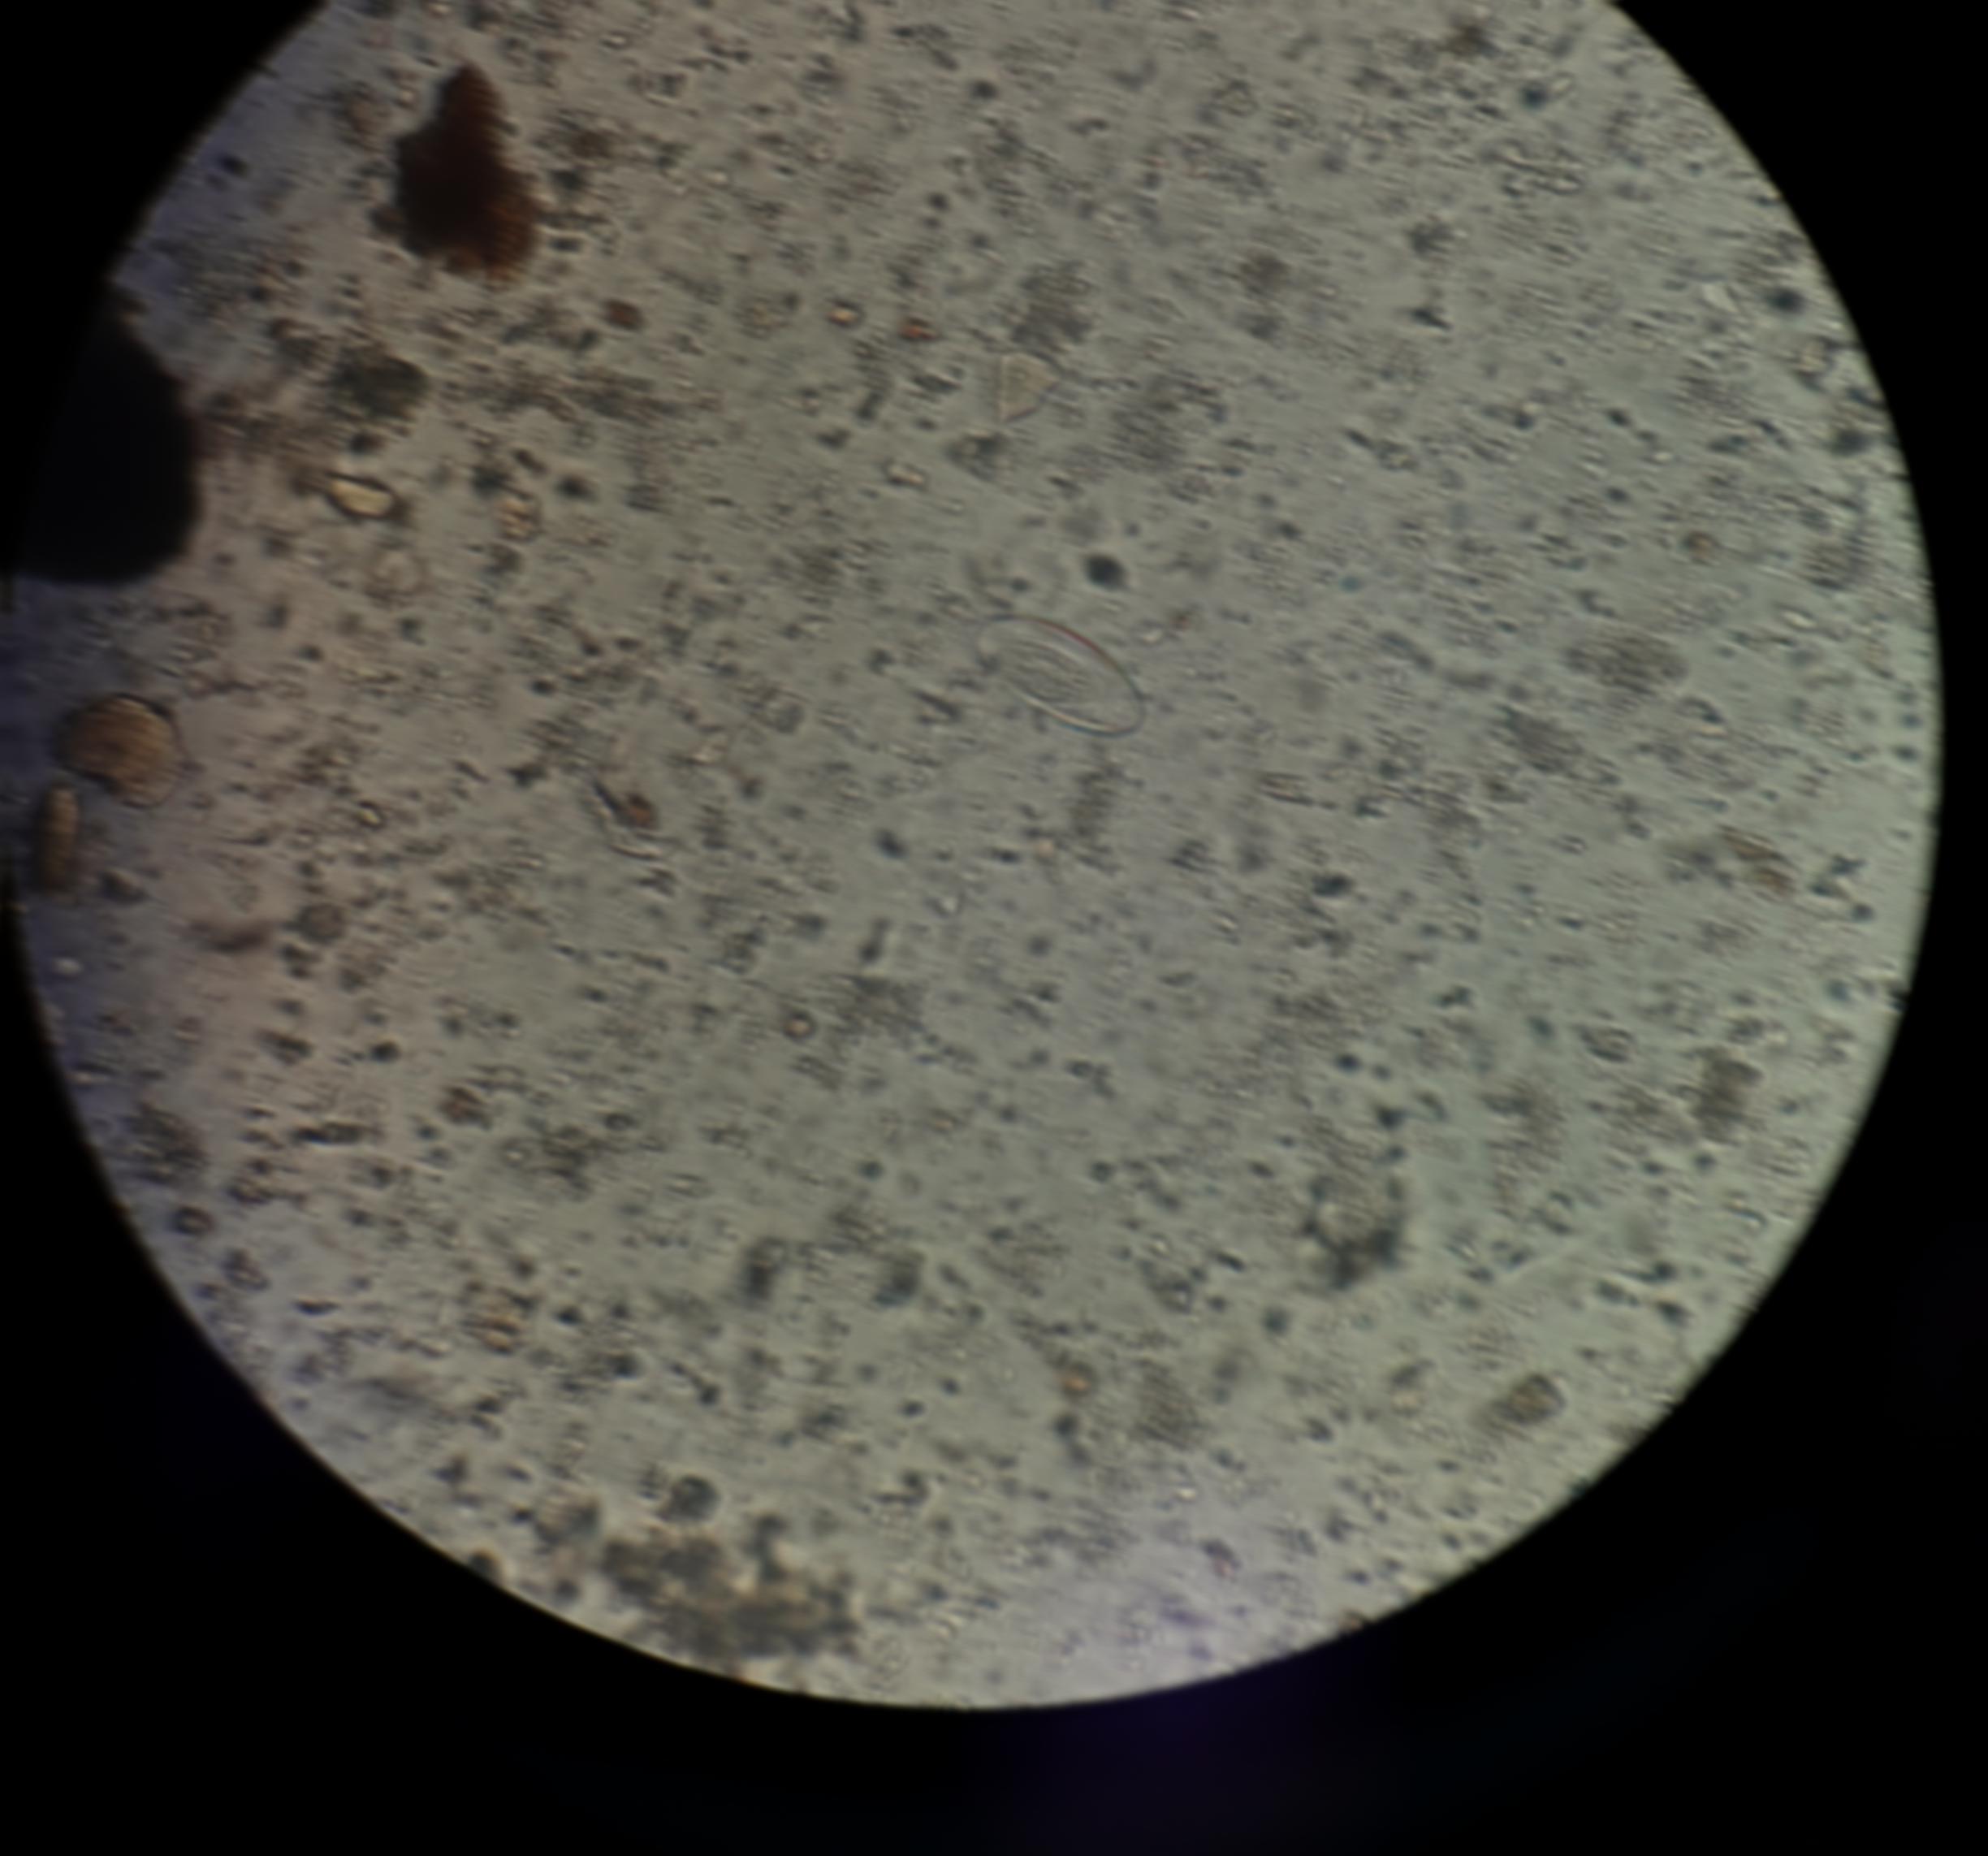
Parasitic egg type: Enterobius vermicularis